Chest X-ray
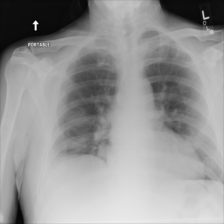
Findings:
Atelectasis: negative
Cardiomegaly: negative
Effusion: negative
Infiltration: negative
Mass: positive
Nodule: negative
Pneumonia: negative
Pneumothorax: negative
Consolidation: negative
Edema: negative
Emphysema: negative
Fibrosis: negative
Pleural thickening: negative
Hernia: negative